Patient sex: M
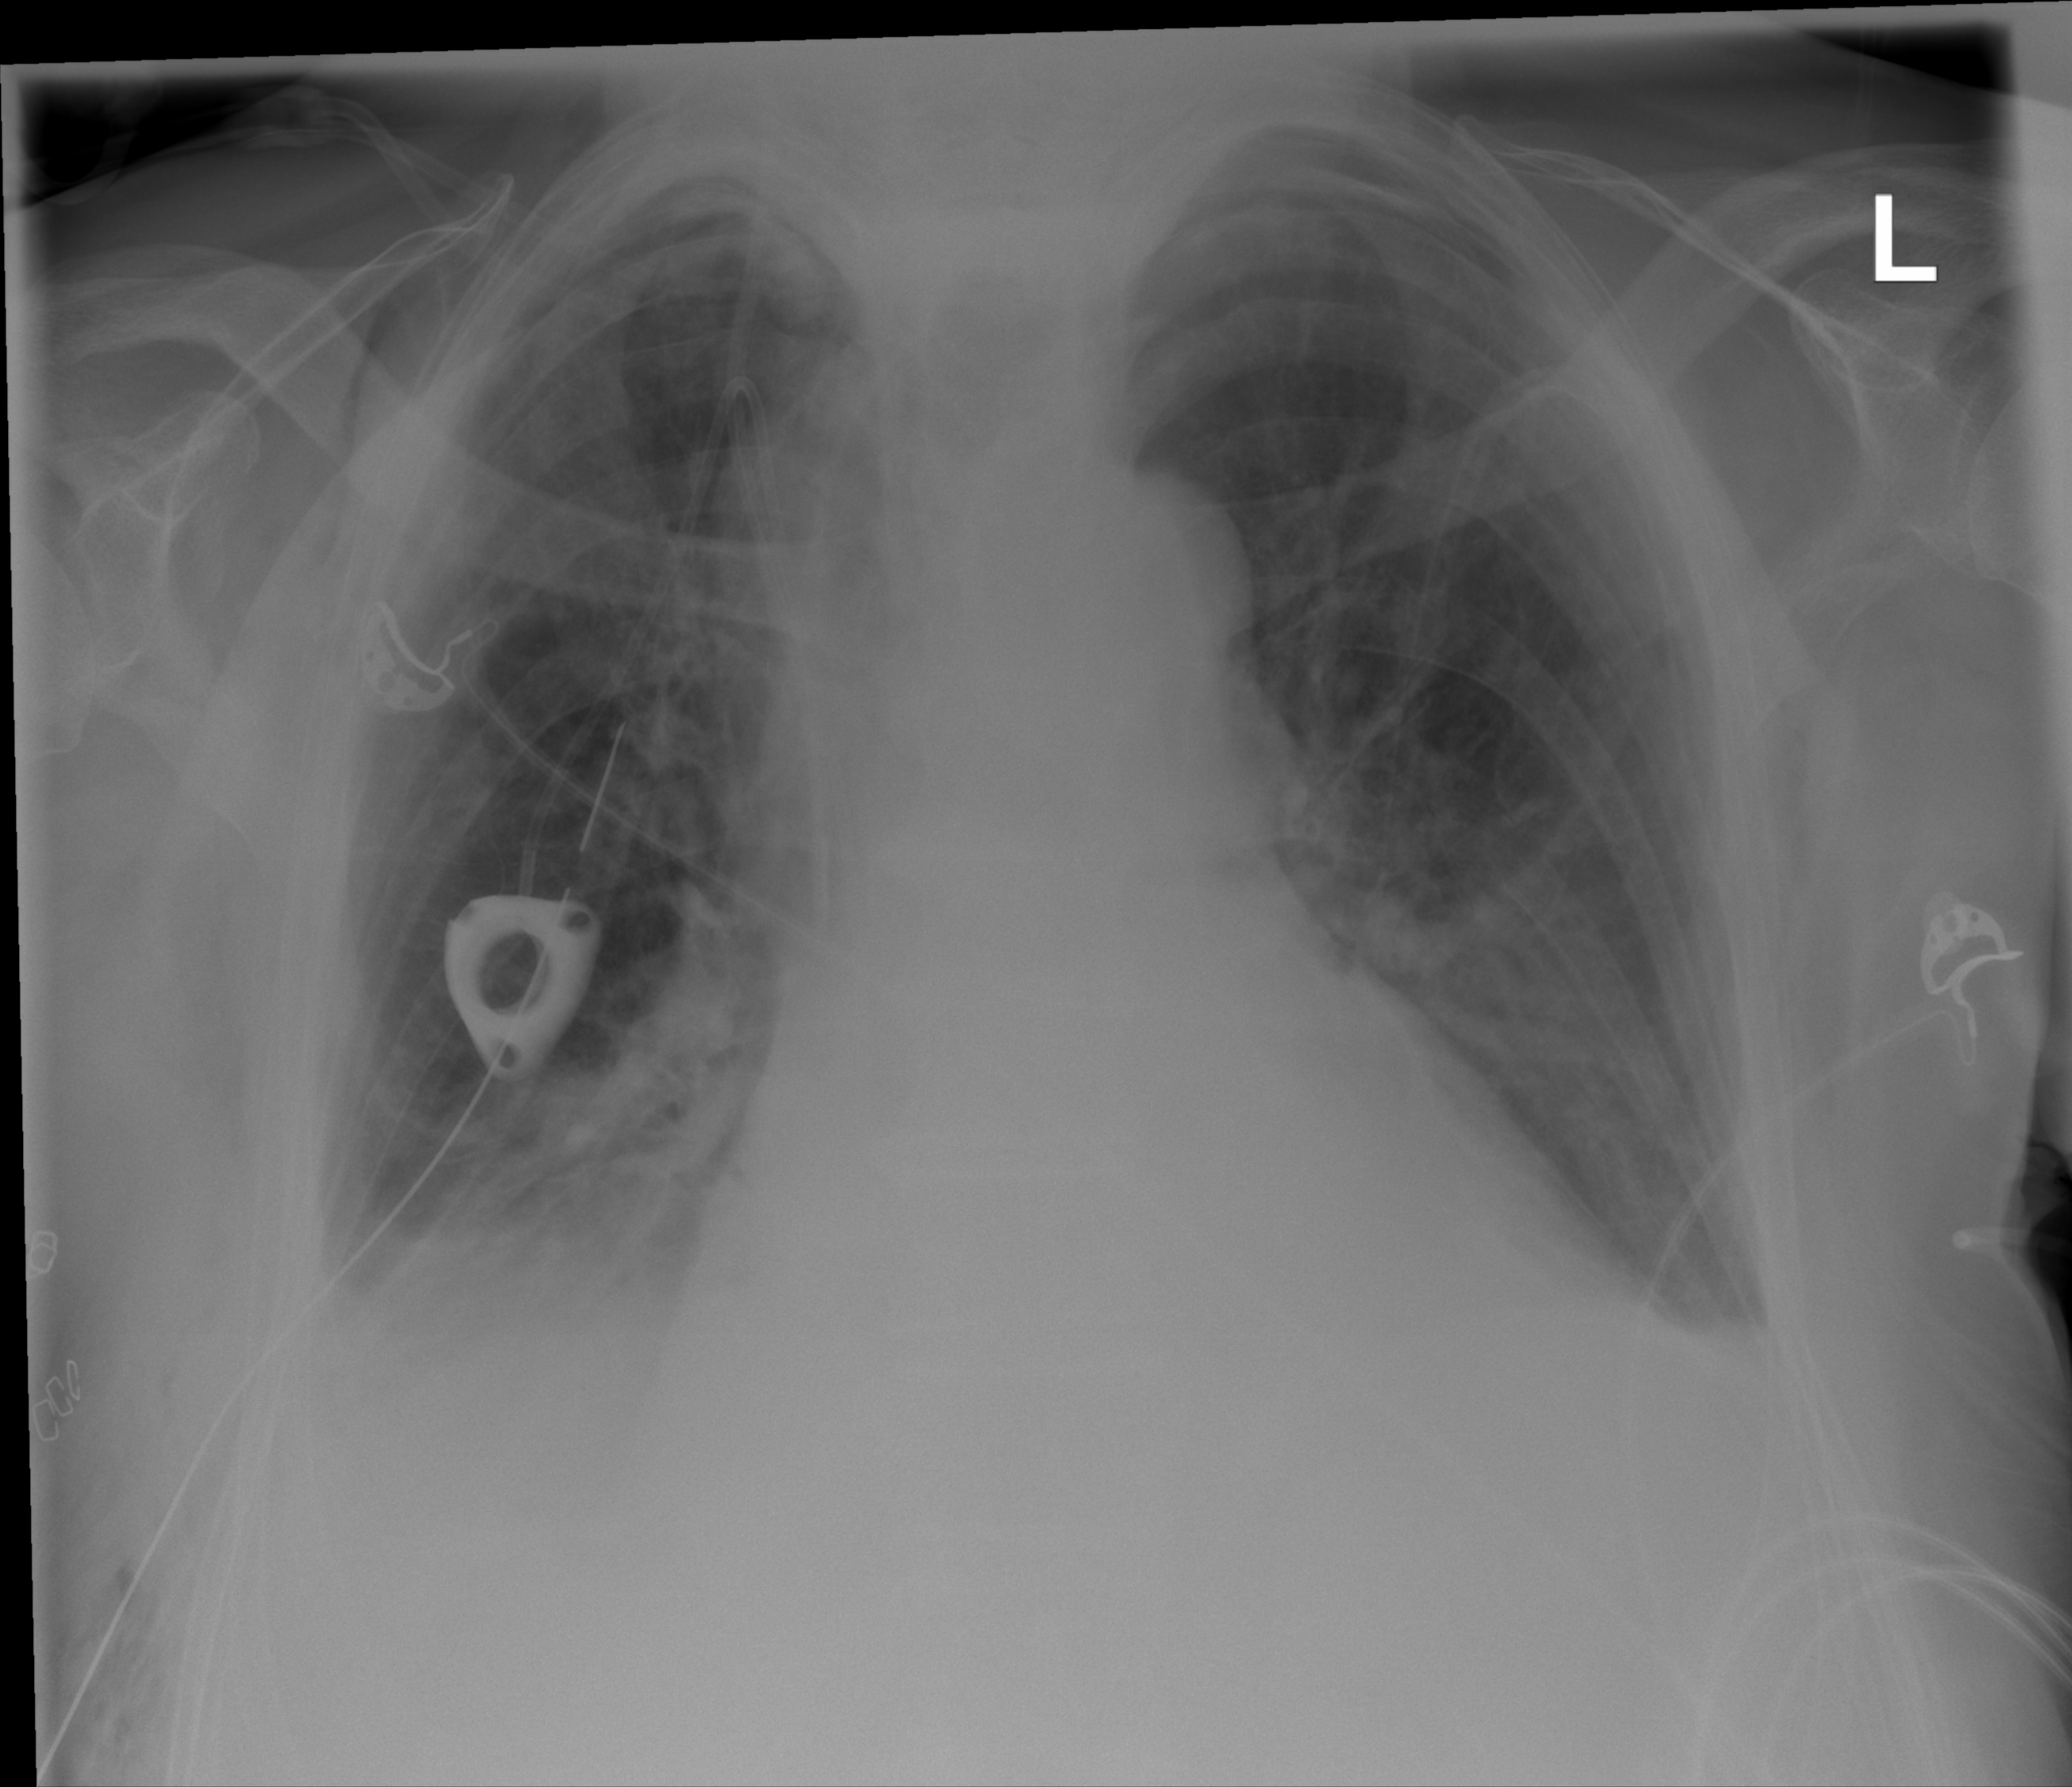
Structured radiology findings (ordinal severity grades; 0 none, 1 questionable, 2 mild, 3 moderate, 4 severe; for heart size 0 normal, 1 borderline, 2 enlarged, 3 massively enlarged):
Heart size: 2
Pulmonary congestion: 2
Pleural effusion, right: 2
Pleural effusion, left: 2
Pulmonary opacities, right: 2
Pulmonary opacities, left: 0
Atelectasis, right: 2
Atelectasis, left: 2